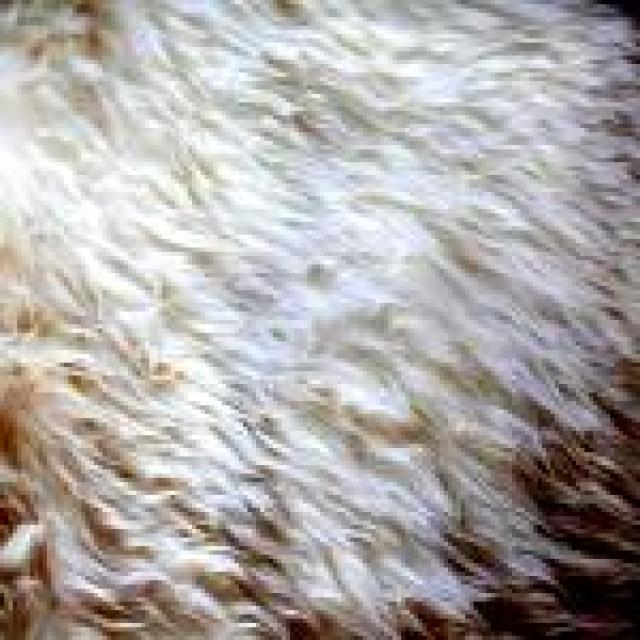
Healthy canine skin — no visible lesions, inflammation, or abnormalities. The skin and coat appear normal.